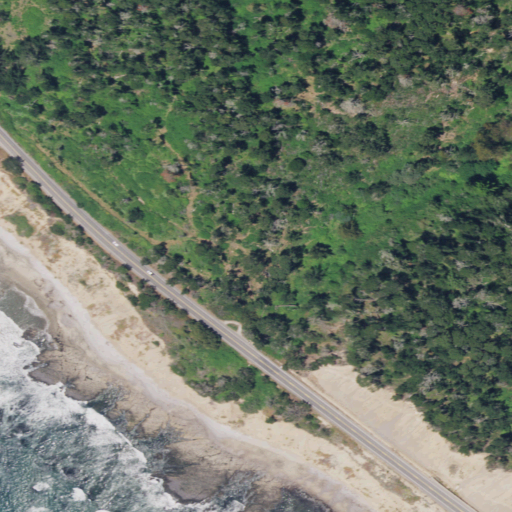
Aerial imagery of valley in California named Wilson Gulch containing grassland, open water, low intensity development, medium intensity development, shrub, barren land, herbaceous wetlands, evergreen forest, mixed forest, and open development